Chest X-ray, PA view. Patient: 24 years old, sex F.
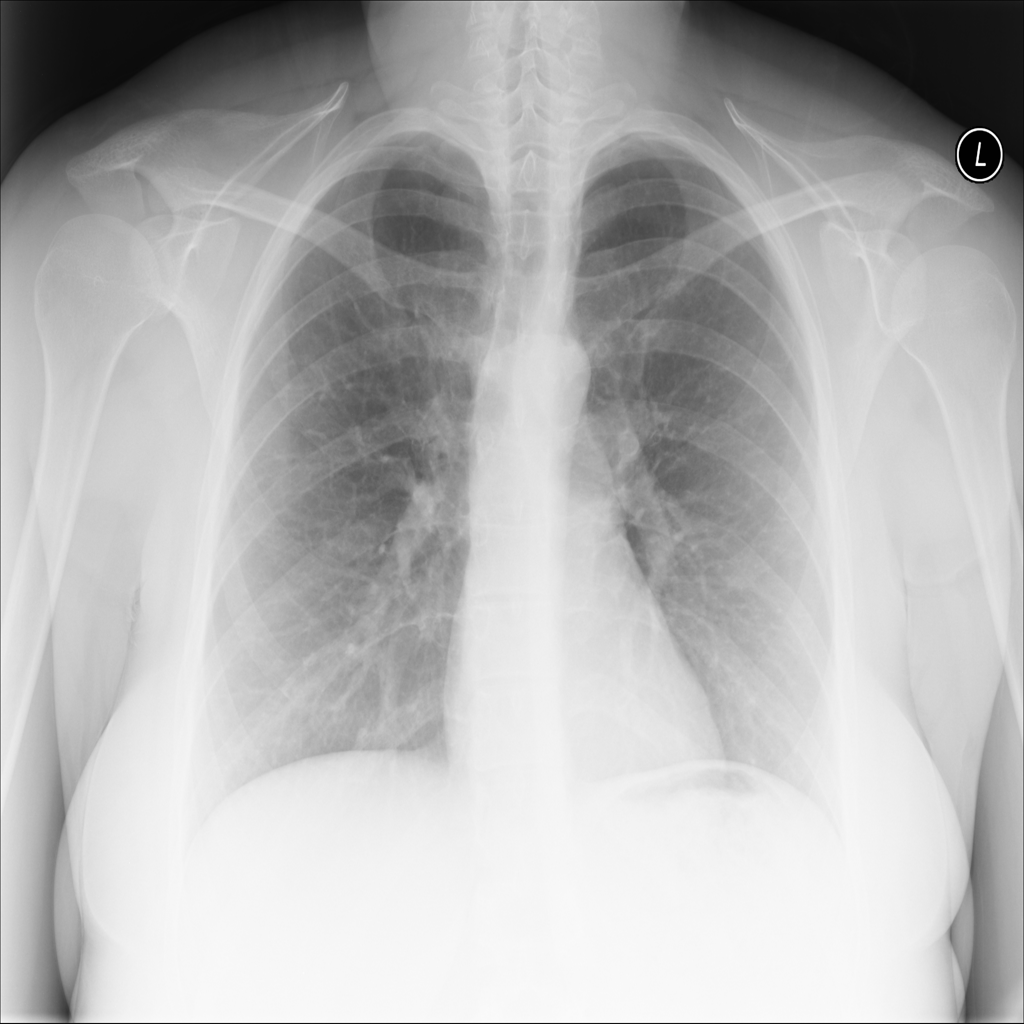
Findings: No Finding